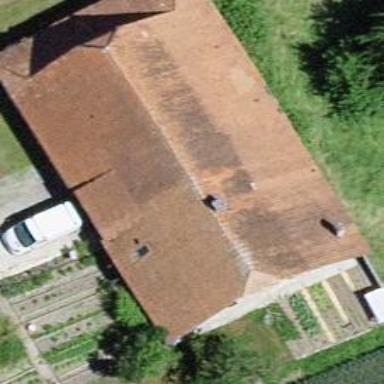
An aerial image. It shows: Farm building.